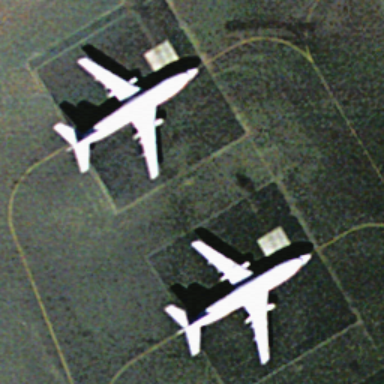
There is two airplanes in the airport .